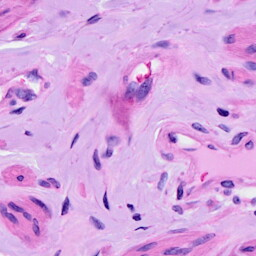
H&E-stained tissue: Ovarian